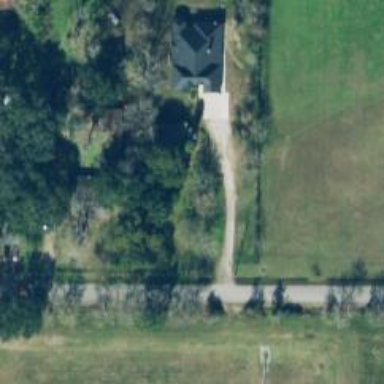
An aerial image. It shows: Driveway.